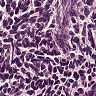
Metastatic tissue present: no